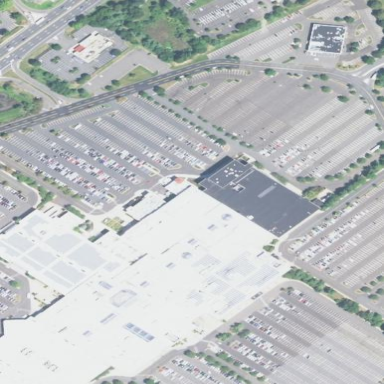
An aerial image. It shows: Retail area.